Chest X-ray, PA view. Patient: 28 years old, sex F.
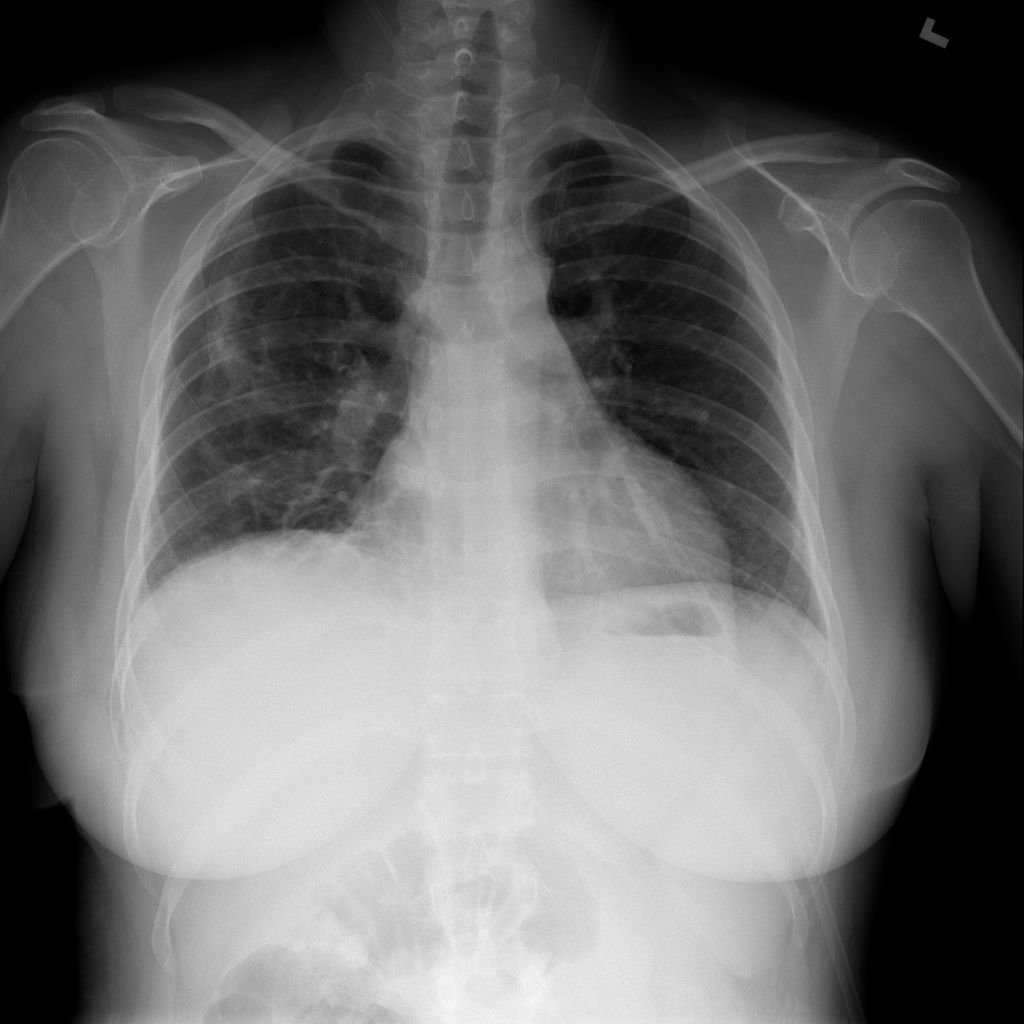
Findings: Pneumothorax